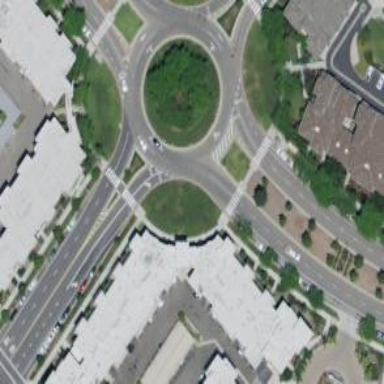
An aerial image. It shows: Tertiary road leading to roundabout.